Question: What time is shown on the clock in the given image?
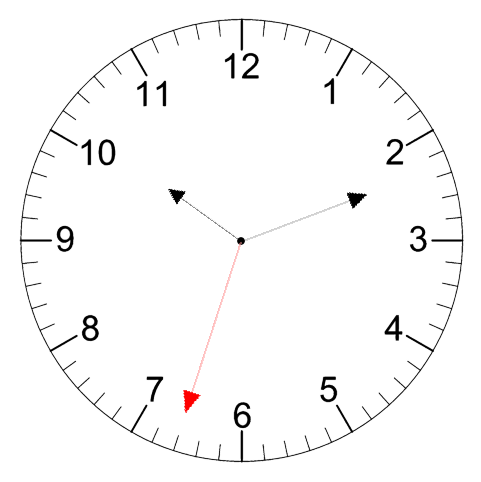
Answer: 10:11:33